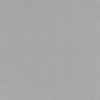
Label: dusty